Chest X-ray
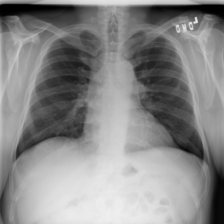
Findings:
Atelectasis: negative
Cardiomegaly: negative
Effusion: negative
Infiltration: negative
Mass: negative
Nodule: negative
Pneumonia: negative
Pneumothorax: negative
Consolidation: negative
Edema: negative
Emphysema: negative
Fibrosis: negative
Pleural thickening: negative
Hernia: negative